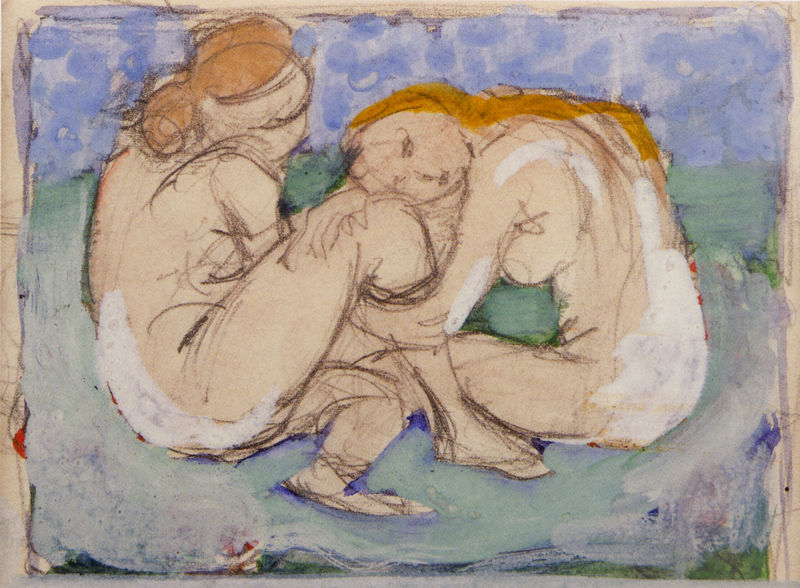
Titel: Zwei weibliche Akte auf Blau
Künstler: Franz Marc
Standort: Halle
Institution: Kunstmuseum des Landes Sachsen-Anhalt
Schlagwörter: akt, blau, gemälde, hand, haut, himmel, kopf, körper, meer, nackt, weiß, akte, aquarell, frauen, gelb, grün, landschaft, menschen, mädchen, ocker, sitzen, bewegung, brust, busen, femmes, finger, frau, haar, hell, mund, nase, orange, rücken, skizze, türkis, zeichnung, gras, rasen, rot, wiese, malerei, blond, gesichter, anatomie, arme, augen, gesicht, knoten, rahmen, trauer, hände, natur, haare, lange haare, decke, paar, rosa, schulter, kinder, rund, umrandung, beine, schnell, bein, füße, liebe, umarmung, zwei, studie, moderne, abstrakt, modern, farbe, wise, wasserfarbe, rand, white, girls, sitzende, weiblich, zwei frauen, zopf, vert, knie, grass, bögen, hüften, kurven, umarmen, tusche, barfuß, form, bleistift, entwurf, bleistiftzeichnung, schmusen, zuneigung, rote haare, strudel, blauer himmel, verschlungen, innig, umfassen, red hair, berühren, femme, cheveux, blonde, berührung, rote, love, bleu, rücke, zeichnugn, dessin, organge, abstrait, übermalung, aktgemälde, gehöht, umschlungen, jeune, visage, guache, homoerotisch, lesben, auflegen, zugeneigt, hellhäutig, untermalung, langhaarig, aquarelle, jambe, scene, entwuf, nues, po, nu, 2 frauen, nudes, vertes, peinteur, scribble, scetch, nuee, acte, corpes